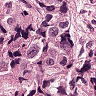
Metastatic tissue present: yes